Question: I'm a beginner in vimscript and even if I search the web for hours I haven't be able to find how to do the following thing :
I want to create a vimscript who will allow to open a file by typing just some letters :
- -
'<leader><leader>p' call a function that will do what is necessary (I don't know what exactly for the moment...)
This function will ask the user to enter the desired letters. While he enter letters, a menu will display the available results (so, this menu needs to be refreshed automaticaly).
I wish that the user could end to type and just move to the desired file by highlighting it.
For exemple :

'''
if !has('python')
echo "Error: Sublime Search require vim compiled with +python"
finish
endif
let s:current_file=expand("<sfile>:r")
let s:script_path = s:current_file . '.py'
exec 'pyfile ' . s:script_path
function SublimeSearchTrigger()
python lookFor()
endfun
if !exists('g:sublimesearch_keys')
let g:sublimesearch_keys = 1
endif
if g:sublimesearch_keys
inoremap <leader><leader>p :call SublimeSearchTrigger()<cr>
nnoremap <leader><leader>p :call SublimeSearchTrigger()<cr>
endif
'''
And the python file
'''
# -*- encoding: utf-8 -*-
import vim
import sys
def lookFor():
# Ask user to type something to find
vim.command("let user_input = input('Sublime search : ')")
vim.command("call inputrestore()")
# Visual return of what we typed
vim.current.buffer.append( vim.eval( 'user_input' ) )
'''
As you can see I'm not sure how to start but I'm really motivated (I'm planning more complex functionalities but there will be implemented with python).
Could someone help me to start ?
Thanks,
Damien
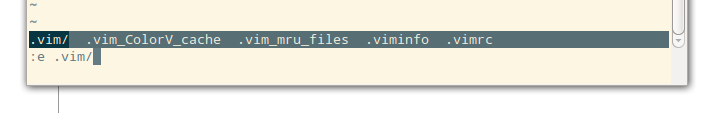
Answer: What you show in your screenshot is the wildmenu of the command-line. You can add custom completion to your own commands, see ':help :command-completion-custom'. Unfortunately, you cannot change the completion behavior of built-in commands like ':edit' (but you could define your own wrapper command ':Edit' and make that use your complete function).
The second mechanism is the insert mode completion (':help ins-completion-menu'). This is used for autocompletion, snippets, any text entered into the buffer. Unless you want to insert your file names into the buffer (e.g. for completion of 'import' statements), this isn't the right thing for you.
Many plugins implement their own completion mechanism, as this offers the most control. They create a new, split scratch buffer, and use that for displaying the matches, often in combination with the insert-mode completion menu (but not for inserting the chosen text, but acting on it). Have a look at <URL>